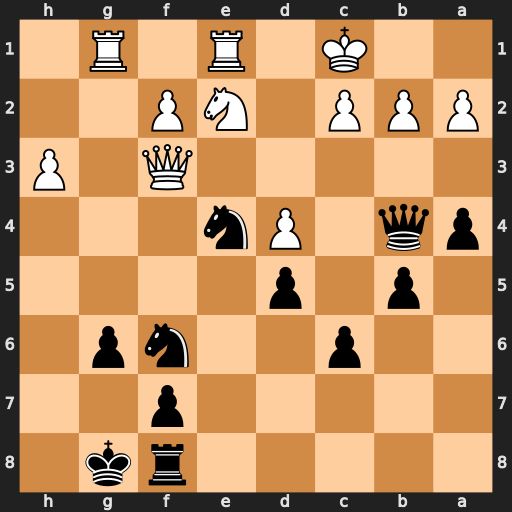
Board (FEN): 5rk1/5p2/2p2np1/1p1p4/pq1Pn3/5Q1P/PPP1NP2/2K1R1R1
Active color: b
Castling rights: -
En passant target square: -
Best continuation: Qd2+ Kb1 Qxe1+ Rxe1 Nd2+ Kc1 Nxf3